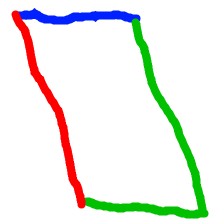
Shape: parallelogram